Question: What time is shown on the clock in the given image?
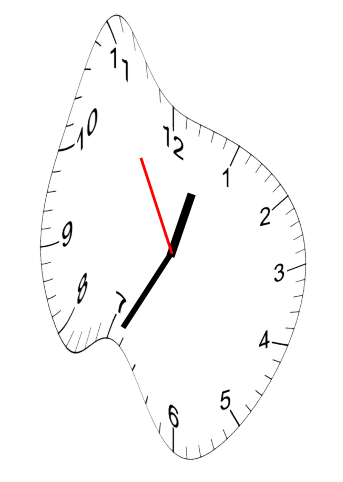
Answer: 12:34:55